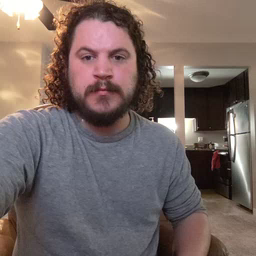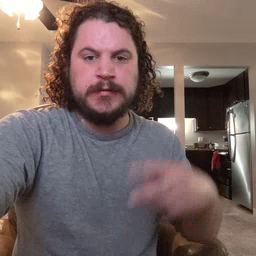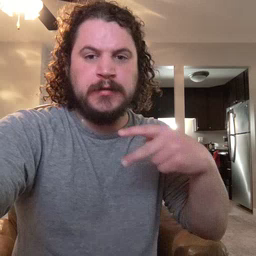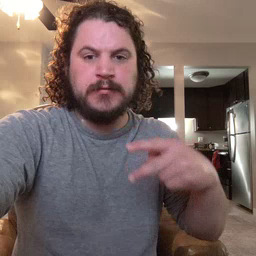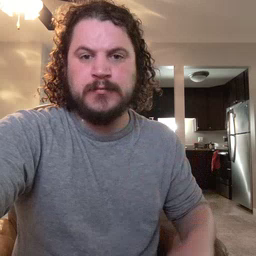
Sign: dance